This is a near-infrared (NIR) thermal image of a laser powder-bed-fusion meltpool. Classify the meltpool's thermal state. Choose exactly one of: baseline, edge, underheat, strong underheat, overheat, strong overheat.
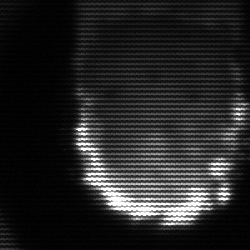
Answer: baseline